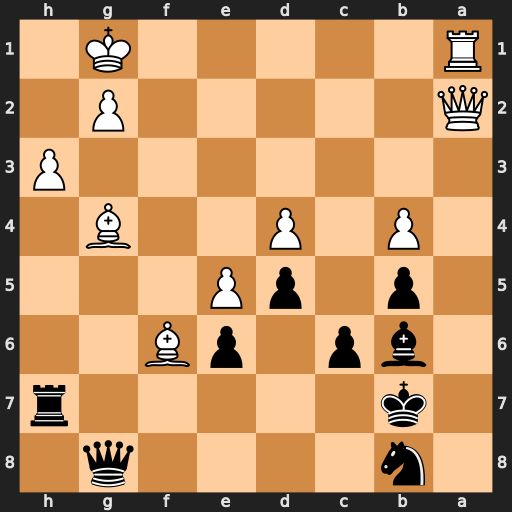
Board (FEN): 1n4q1/1k5r/1bp1pB2/1p1pP3/1P1P2B1/7P/Q5P1/R5K1
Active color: b
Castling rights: -
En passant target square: -
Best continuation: Bxd4+ Kf1 Bxa1